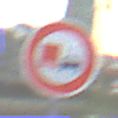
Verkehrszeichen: UeberholverbotKraftfahrzeuge
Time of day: SunriseSunset
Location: Outdoor (Urban)
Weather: PartlyCloudy
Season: NotSpecified
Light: Natural